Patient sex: F
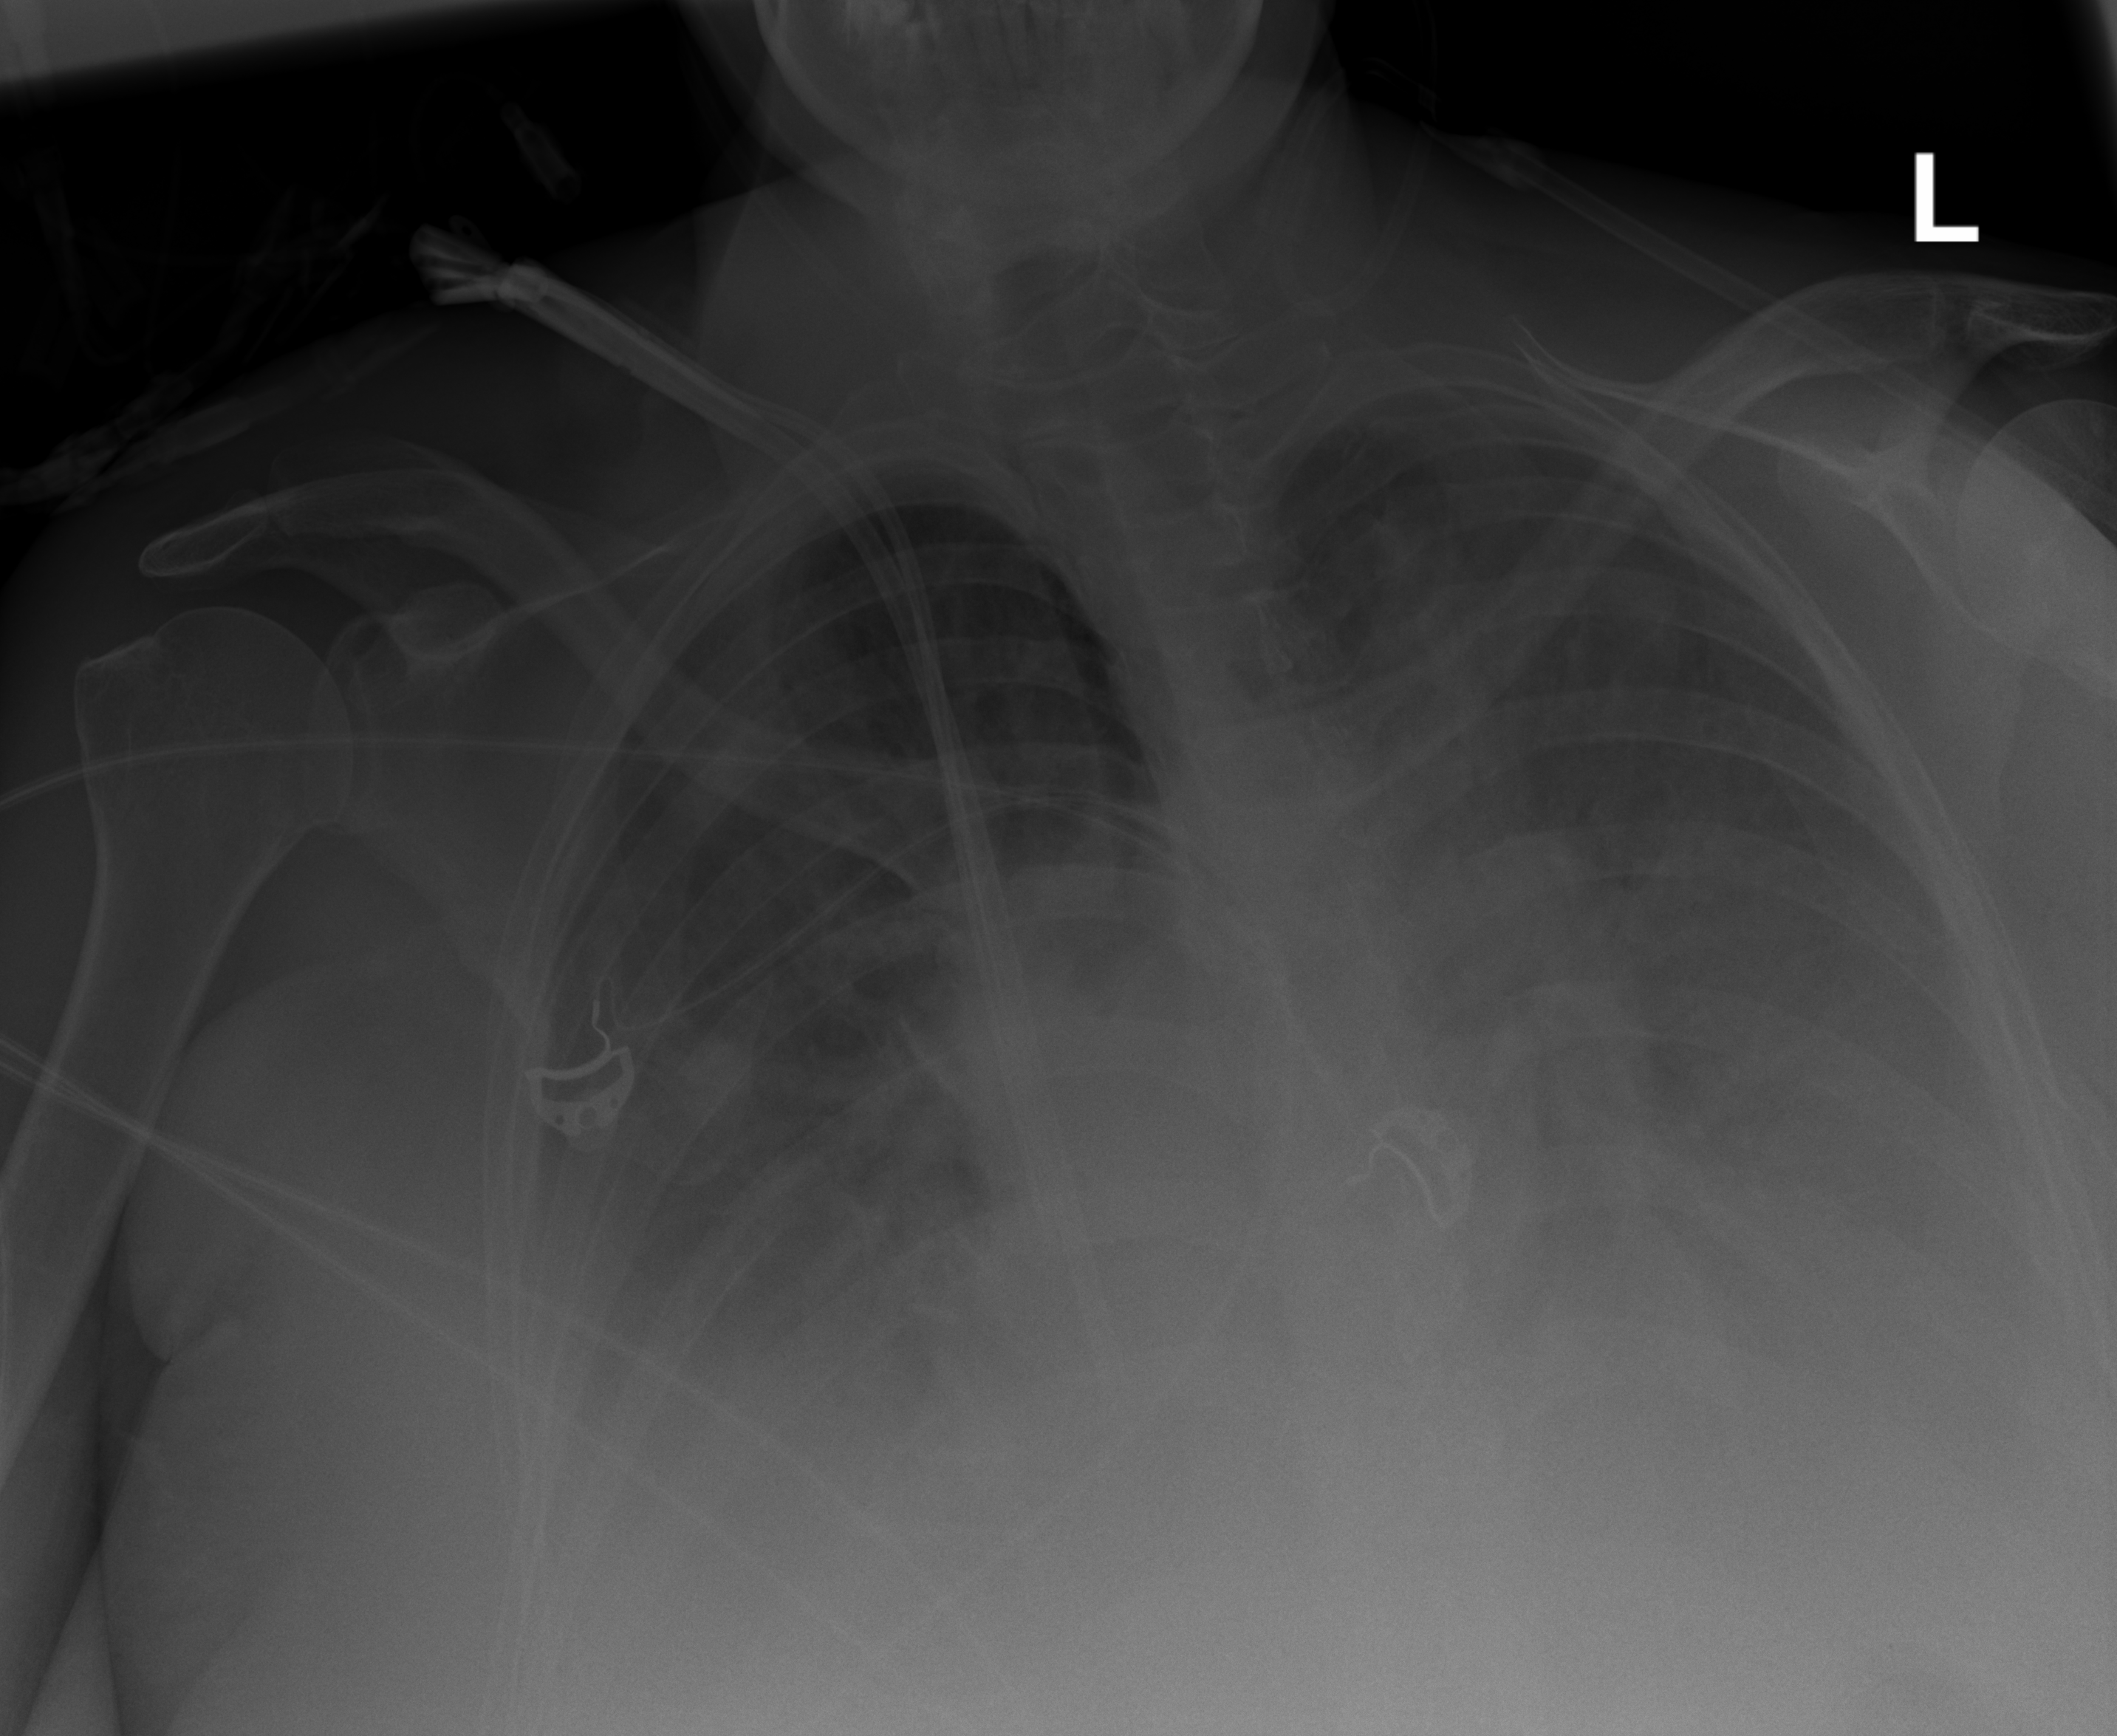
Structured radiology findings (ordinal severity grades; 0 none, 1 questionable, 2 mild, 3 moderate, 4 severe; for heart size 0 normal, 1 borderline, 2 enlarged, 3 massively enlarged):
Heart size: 0
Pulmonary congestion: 3
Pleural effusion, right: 3
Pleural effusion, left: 3
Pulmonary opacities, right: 3
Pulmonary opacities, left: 3
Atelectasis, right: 2
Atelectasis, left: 2